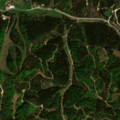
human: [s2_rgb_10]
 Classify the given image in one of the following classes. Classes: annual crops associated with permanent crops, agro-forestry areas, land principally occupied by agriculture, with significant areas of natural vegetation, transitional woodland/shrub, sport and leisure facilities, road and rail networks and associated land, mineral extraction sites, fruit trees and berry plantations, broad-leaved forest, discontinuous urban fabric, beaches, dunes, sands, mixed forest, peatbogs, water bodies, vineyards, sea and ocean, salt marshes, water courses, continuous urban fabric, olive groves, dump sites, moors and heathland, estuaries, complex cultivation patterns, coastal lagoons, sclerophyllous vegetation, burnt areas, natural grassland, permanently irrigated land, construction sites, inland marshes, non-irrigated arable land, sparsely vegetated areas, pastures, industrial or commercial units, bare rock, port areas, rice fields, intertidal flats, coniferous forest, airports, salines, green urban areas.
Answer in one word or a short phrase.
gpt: coniferous forest, mixed forest